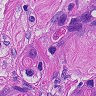
Metastatic tissue present: yes